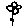
Label: flower